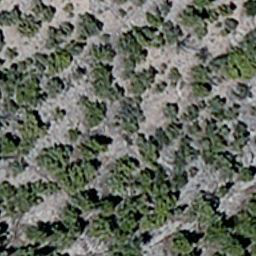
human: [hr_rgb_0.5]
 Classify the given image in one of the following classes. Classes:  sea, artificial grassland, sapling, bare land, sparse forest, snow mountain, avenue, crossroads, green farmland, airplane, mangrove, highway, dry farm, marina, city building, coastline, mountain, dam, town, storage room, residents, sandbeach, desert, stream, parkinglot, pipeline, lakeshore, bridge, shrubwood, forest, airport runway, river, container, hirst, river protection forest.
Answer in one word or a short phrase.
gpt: sparse forest